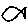
Label: fish